I will show an image sequence of human cooking. I have annotated the images with numbered circles. Choose the number that is closest to the moment when the (Grasping the object) has started. You are a five-time world champion in this game. Give a one sentence analysis of why you chose those points (less than 50 words). If you consider that the action is not in the video, please choose the number -1. Provide your answer at the end in a json file of this format: {"points": []}
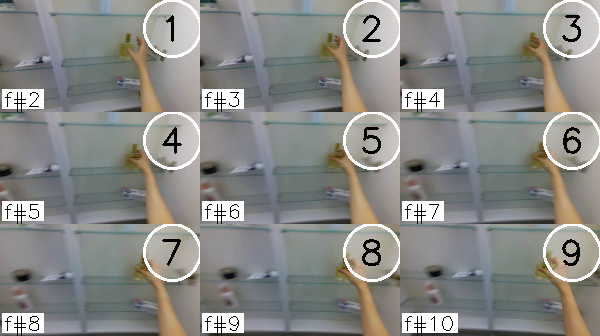
Frame 4 shows the clearest moment of hand-object contact.
{"points": [4]}